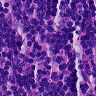
Metastatic tissue present: no